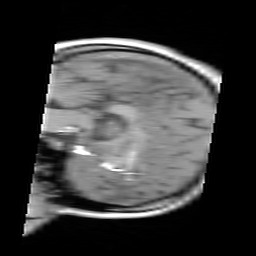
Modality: FLASH
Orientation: sagittal
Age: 20
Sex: female
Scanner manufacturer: siemens
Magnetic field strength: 3 T
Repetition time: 0.245 s
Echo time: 0.0026 s